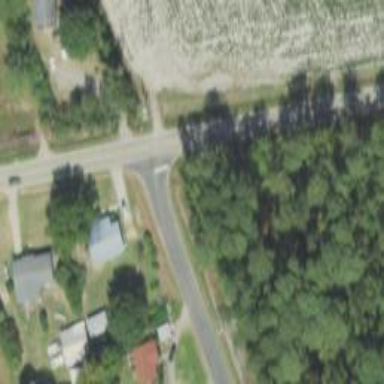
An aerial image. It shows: Road with stop sign.